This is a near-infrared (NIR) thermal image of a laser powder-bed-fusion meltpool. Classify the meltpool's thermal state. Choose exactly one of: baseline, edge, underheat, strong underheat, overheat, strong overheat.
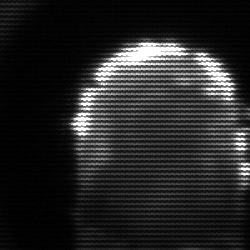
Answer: baseline